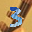
Label: 3